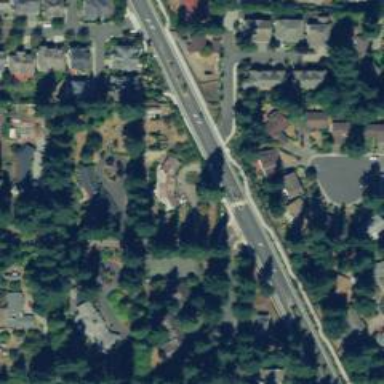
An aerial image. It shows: Turning loop on the road.